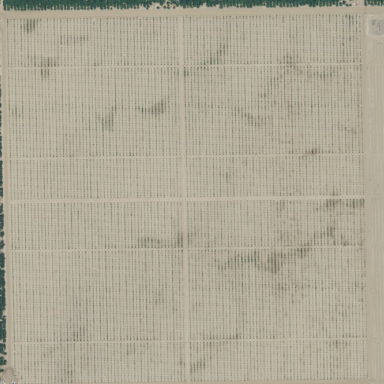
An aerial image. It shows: Almond orchard with rows of almond trees.